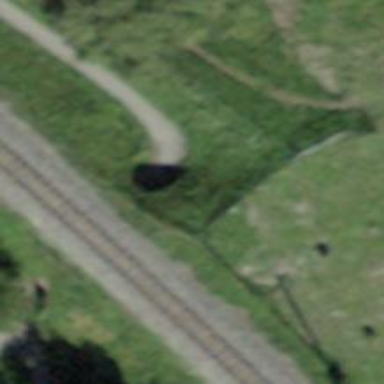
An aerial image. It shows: Tunnel footway.